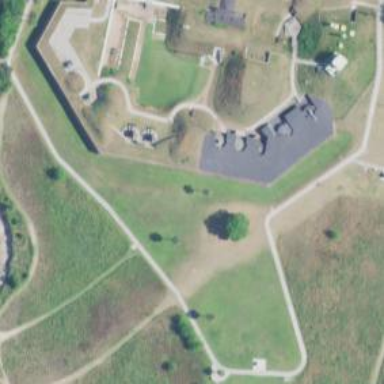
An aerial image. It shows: Historic cannon.